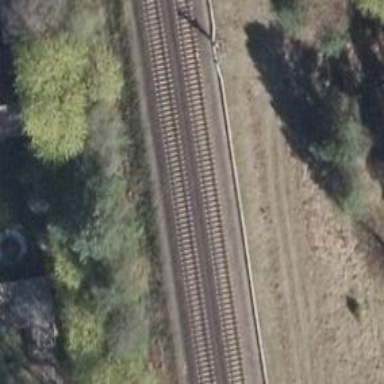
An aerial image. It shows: Railway track with contact line for electrification.